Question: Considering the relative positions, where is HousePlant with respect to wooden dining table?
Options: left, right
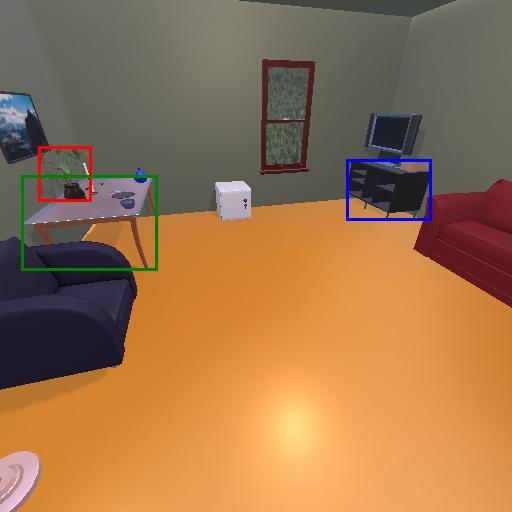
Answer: left